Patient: sex M, age 30
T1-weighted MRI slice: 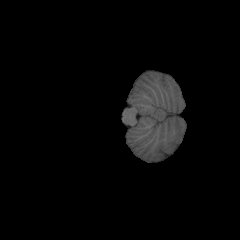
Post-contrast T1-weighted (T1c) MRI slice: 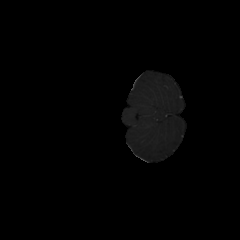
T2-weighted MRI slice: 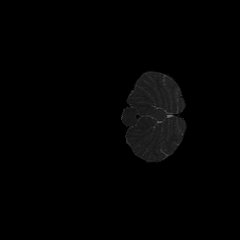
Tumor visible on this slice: no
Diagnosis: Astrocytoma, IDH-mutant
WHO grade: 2